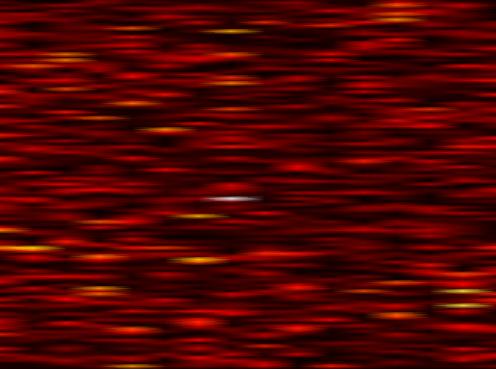
Label: WOLA